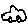
Label: car